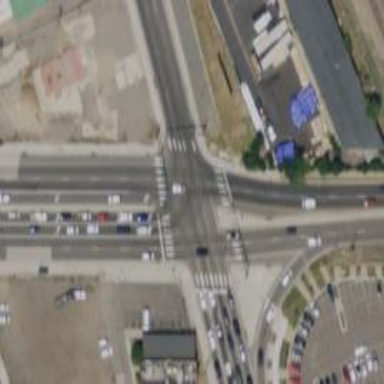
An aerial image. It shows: Marked road crossing with pedestrian island.